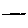
Label: line